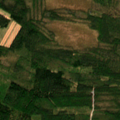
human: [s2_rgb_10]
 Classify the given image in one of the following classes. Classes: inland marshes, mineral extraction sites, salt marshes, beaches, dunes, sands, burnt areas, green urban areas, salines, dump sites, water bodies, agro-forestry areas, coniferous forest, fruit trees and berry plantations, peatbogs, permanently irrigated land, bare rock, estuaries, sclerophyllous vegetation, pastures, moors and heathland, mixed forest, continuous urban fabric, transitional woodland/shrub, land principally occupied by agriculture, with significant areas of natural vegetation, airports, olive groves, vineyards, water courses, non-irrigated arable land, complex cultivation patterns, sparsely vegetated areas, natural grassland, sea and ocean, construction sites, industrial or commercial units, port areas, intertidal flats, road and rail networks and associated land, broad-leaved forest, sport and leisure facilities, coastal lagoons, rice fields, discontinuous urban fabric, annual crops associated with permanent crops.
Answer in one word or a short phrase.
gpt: coniferous forest, mixed forest, transitional woodland/shrub